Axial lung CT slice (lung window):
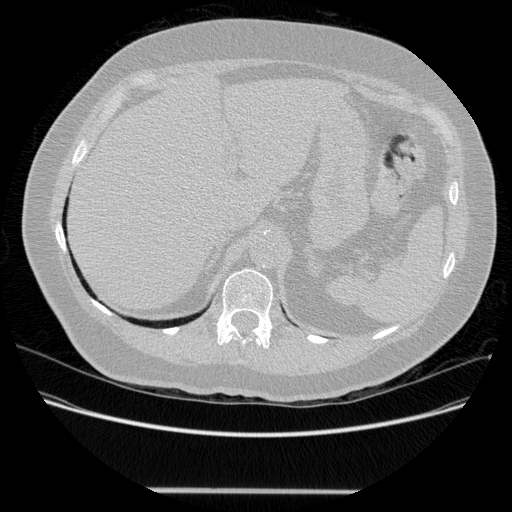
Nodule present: no